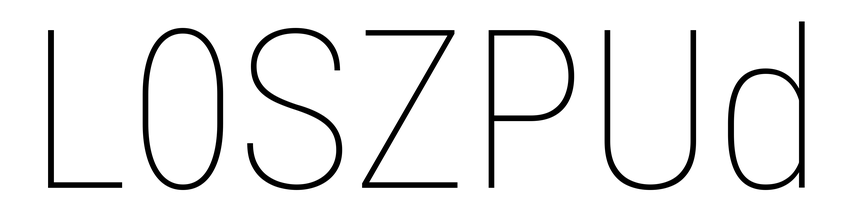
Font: Roboto_Condensed_Thin